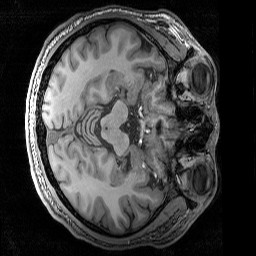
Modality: T1w
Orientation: axial
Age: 25
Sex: male
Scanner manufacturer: siemens
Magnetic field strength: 3 T
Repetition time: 2.3 s
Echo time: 0.00344 s